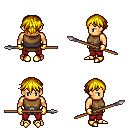
a pixel art fantasy rpg character, male body template, human, tanned skin, leather chest armor, red pants, blonde short bangs hairstyle, gold gloves, gold boots, spear, four views (front, back, left, right), 2x2 character sprite sheet, small pixel art, hard edges, no anti-aliasing